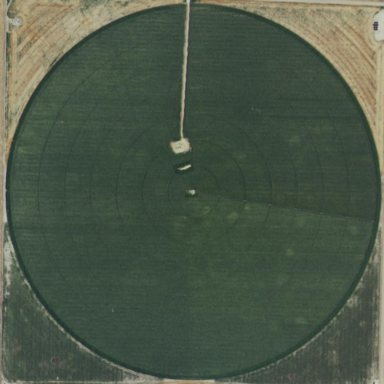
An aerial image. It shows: Farmland with pivot irrigation system.